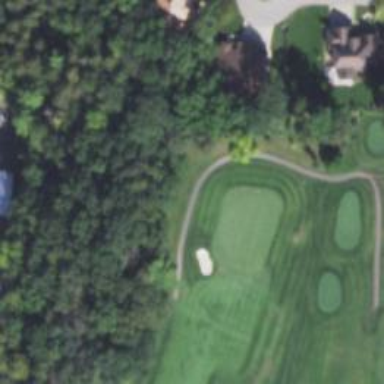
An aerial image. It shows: Golf hole.